Question: The label (bottom of the picture) and the text field (top) have the same same attributedText. But look at the underlines. The ones in the text field are only one pixel high. This looks terrible. Does anyone know what is causing this or how to prevent it?
'''
- (id)initWithFrame:(CGRect)frame
{
self = [super initWithFrame:frame];
if (self) {
UITextField* textField = [[UITextField alloc]initWithFrame:CGRectMake(100, 100, 600, 200)];
NSMutableAttributedString* string = [[NSMutableAttributedString alloc]initWithString:@"The quick brown fox jumps"];
NSNumber* underlineNumber = [NSNumber numberWithInteger:NSUnderlineStyleSingle];
UIFont* font = [UIFont systemFontOfSize: 50];
[string addAttribute:NSFontAttributeName value:font range:NSMakeRange(0, string.length)];
for (NSInteger i=0; i<20; i++) {
if (i%3==0) {
[string addAttribute:NSUnderlineStyleAttributeName value:underlineNumber range:NSMakeRange(i, 1)];
}
}
textField.backgroundColor = [UIColor whiteColor];
textField.attributedText = string;
[self addSubview:textField];
UILabel* label = [[UILabel alloc]initWithFrame:CGRectMake(100, 400, 600, 200)];
label.attributedText = string;
label.font = font;
label.backgroundColor = [UIColor whiteColor];
[self addSubview:label];
}
return self;
}
'''

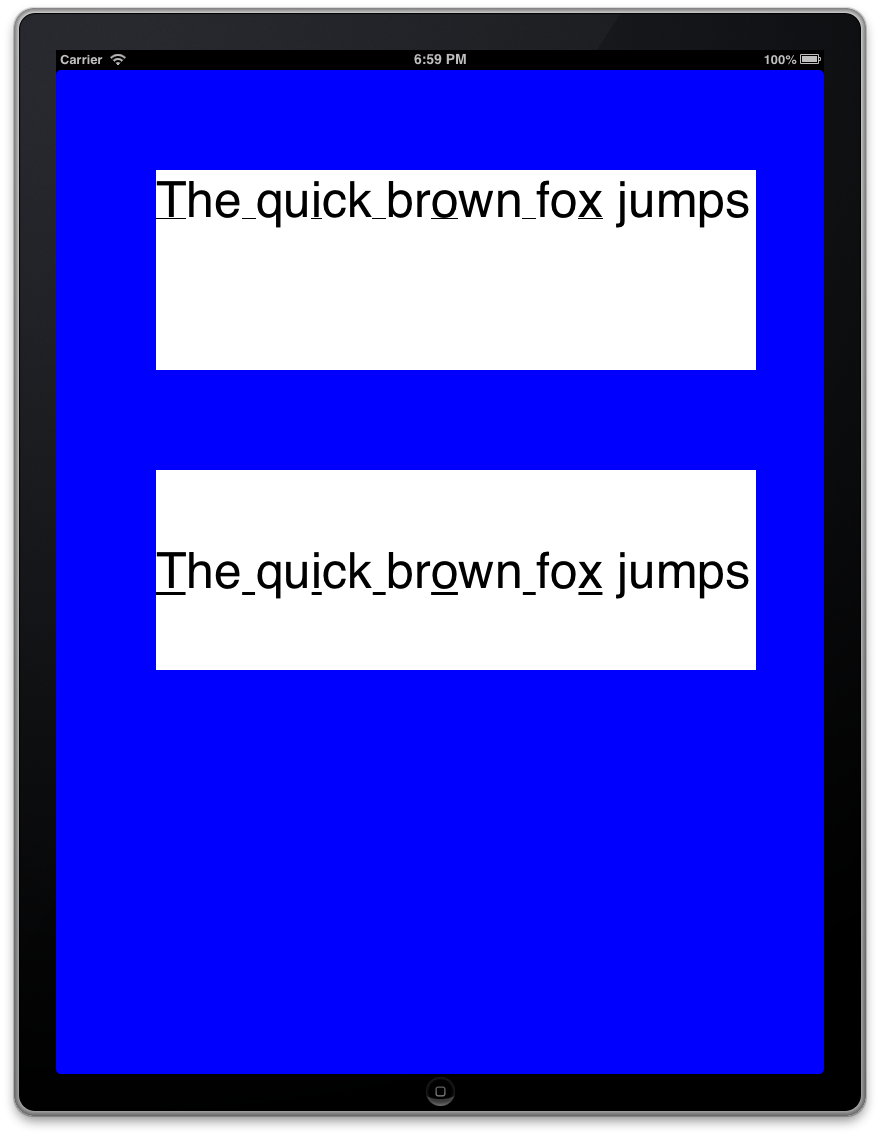
Answer: The label uses a custom rendering style to draw the underline which is unfortunately distinct from the one used by UITextField, which uses WebKit to render when editing and Core Text to render when it's static. Please file a bug with bugreporter.apple.com. Thanks!